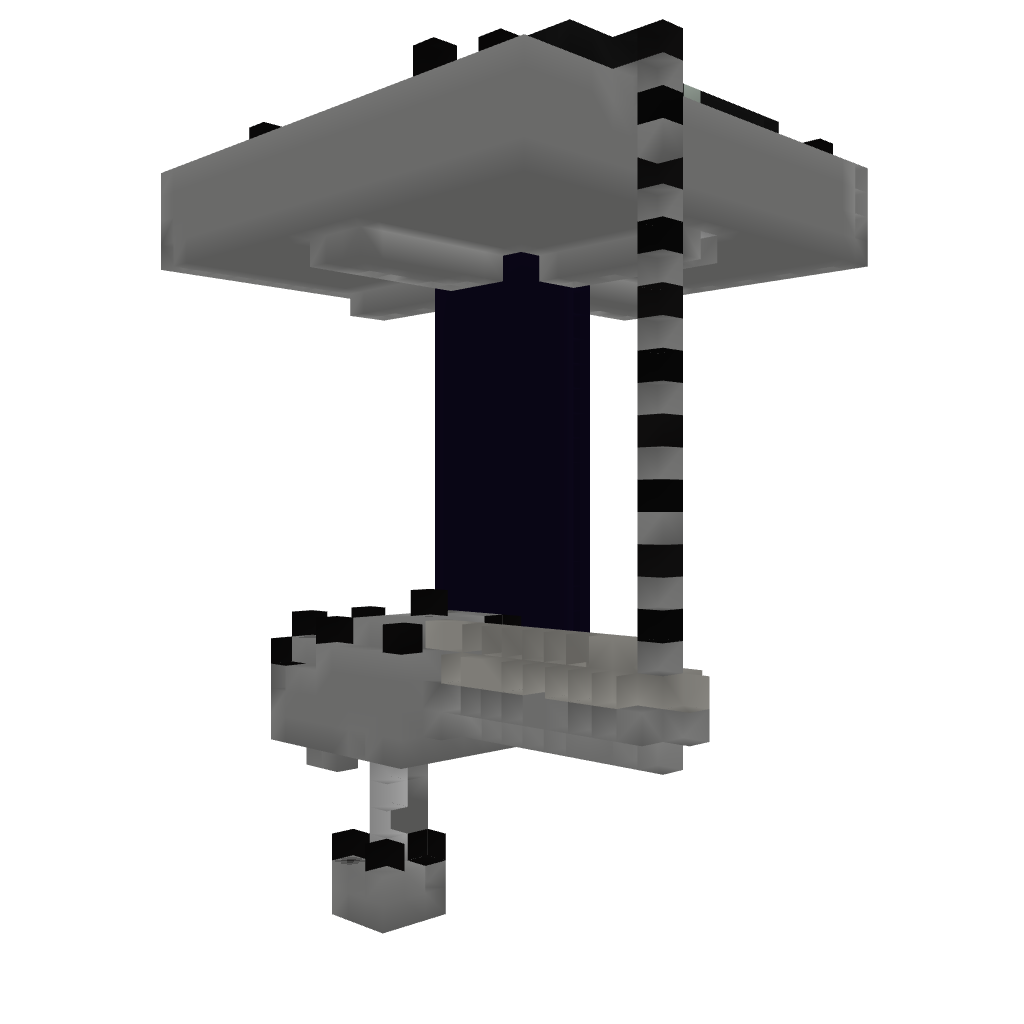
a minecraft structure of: Mob XP Farm